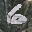
Label: 6